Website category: phone
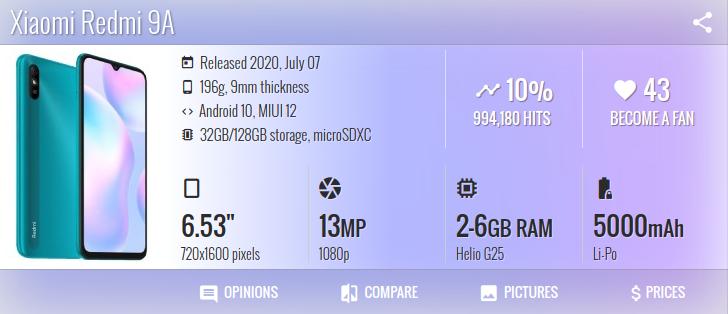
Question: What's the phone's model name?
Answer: Xiaomi Redmi 9A

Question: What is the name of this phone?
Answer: Xiaomi Redmi 9A

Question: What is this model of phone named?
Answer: Xiaomi Redmi 9A

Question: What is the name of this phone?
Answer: Xiaomi Redmi 9A

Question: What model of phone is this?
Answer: Xiaomi Redmi 9A

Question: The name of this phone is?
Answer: Xiaomi Redmi 9A

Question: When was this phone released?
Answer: Released 2020, July 07

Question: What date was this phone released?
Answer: Released 2020, July 07

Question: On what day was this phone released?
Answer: Released 2020, July 07

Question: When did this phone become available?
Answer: Released 2020, July 07

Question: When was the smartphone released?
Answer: Released 2020, July 07

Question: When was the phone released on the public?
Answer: Released 2020, July 07

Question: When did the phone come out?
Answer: Released 2020, July 07

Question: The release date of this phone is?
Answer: Released 2020, July 07

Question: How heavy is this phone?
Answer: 196g

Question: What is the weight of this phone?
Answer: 196g

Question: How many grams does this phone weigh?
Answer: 196g

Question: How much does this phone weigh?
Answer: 196g

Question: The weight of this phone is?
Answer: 196g

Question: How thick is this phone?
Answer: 9mm thickness

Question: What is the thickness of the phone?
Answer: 9mm thickness

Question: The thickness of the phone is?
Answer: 9mm thickness

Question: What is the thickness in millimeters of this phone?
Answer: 9mm thickness

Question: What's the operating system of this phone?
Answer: Android 10, MIUI 12

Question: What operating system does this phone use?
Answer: Android 10, MIUI 12

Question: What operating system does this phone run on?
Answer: Android 10, MIUI 12

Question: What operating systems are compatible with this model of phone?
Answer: Android 10, MIUI 12

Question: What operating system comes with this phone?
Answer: Android 10, MIUI 12

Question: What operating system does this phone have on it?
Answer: Android 10, MIUI 12

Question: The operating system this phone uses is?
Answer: Android 10, MIUI 12

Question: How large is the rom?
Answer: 32GB/128GB storage

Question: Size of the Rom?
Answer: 32GB/128GB storage

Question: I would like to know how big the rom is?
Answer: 32GB/128GB storage

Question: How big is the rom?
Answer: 32GB/128GB storage

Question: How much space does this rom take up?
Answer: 32GB/128GB storage

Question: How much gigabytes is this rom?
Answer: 32GB/128GB storage

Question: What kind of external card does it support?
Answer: microSDXC

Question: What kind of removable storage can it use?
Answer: microSDXC

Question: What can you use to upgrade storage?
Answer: microSDXC

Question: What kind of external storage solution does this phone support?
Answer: microSDXC

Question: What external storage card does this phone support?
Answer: microSDXC

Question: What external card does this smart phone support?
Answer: microSDXC

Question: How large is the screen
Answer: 6.53"

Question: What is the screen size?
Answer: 6.53"

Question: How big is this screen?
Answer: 6.53"

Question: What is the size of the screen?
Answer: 6.53"

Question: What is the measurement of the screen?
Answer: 6.53"

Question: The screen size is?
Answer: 6.53"

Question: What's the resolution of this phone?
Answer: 720x1600 pixels

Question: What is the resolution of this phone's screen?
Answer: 720x1600 pixels

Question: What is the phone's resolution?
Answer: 720x1600 pixels

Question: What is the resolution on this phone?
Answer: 720x1600 pixels

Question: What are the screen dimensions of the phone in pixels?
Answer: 720x1600 pixels

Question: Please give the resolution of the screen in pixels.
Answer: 720x1600 pixels

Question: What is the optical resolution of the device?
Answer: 720x1600 pixels

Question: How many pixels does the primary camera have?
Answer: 13 MP

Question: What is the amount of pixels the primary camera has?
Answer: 13 MP

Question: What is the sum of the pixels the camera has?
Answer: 13 MP

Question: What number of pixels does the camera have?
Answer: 13 MP

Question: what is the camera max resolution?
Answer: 13 MP

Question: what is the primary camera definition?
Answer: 13 MP

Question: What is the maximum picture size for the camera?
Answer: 13 MP

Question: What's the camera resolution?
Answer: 1080p

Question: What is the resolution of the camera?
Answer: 1080p